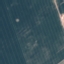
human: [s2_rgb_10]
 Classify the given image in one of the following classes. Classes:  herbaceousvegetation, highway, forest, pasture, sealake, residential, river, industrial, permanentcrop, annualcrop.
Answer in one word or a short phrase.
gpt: AnnualCrop